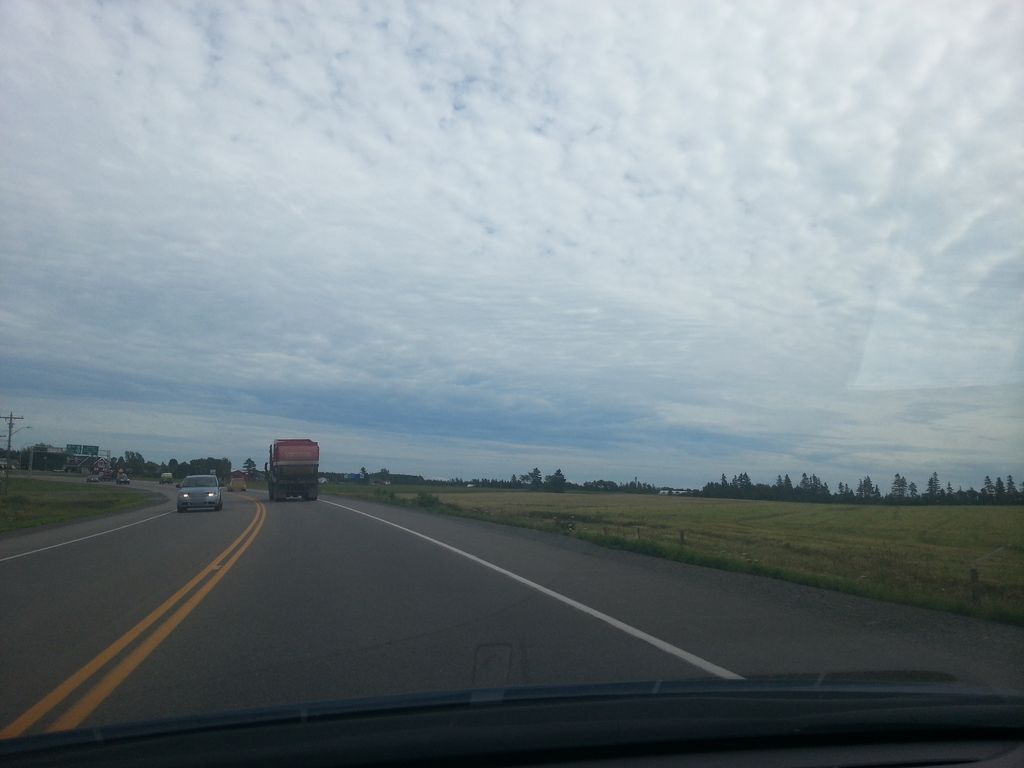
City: charlottetown